Question: This question has been asked before, however each situation is unique. I have a screenshot of a website that has a login box (registration box) with a sticky note on the side to tell the users what information to enter.
Screenshot below:

The registration box is over lapping the sticky note when the user resizes his browser window. Also the login box is overlapping the logo on the top. A solution that is cross compatible with many browsers would be nice (if possible).
Here is my CSS:
'''
.box
{
background:#fefefe;
border: 1px solid #C3D4DB;
border-top:1px;
-webkit-border-radius:5px;
-moz-border-radius:5px;
border-radius:5px;
-moz-box-shadow:rgba(0,0,0,0.15) 0 0 1px;
-webkit-box-shadow:rgba(0,0,0,0.15) 0 0 1px;
box-shadow:rgba(0,0,0,0.15) 0 0 1px;
color:#444;
font:normal 12px/14px Arial, Helvetica, Sans-serif;
margin:0 auto 30px;
overflow:hidden;
}
.box.login
{
height:480px;
width:332px;
position:absolute;
left:50%;
top:37%;
margin:-130px 0 0 -166px;
}
.boxBody
{
background:#fefefe;
border-top:1px solid #dde0e8;
padding:10px 20px;
}
.box footer
{
background:#eff4f6;
border-top:1px solid #dde0e8;
padding:22px 26px;
overflow:hidden;
height:32px;
}
.box label
{
display:block;
font:14px/22px Arial, Helvetica, Sans-serif;
margin:10px 0 0 6px;
}
.box footer label{
float:left;
margin:4px 0 0;
}
.box footer input[type=checkbox]{
vertical-align:sub;
*vertical-align:middle;
margin-right:10px;
.sticky {
/* General */
margin: 0 auto;
padding: 8px 24px;
/*width: 370px; */
max-width: 370px;
height: auto;
width: auto\9;
position: fixed;
left: 3%;
top: 35%;
/* Font */
font-family: 'Nothing You Could Do', cursive;
font-size: 1.4em;
/* Border */
border:1px #E8Ds47 solid;
/* Shadow */
-moz-box-shadow:0px 0px 6px 1px #333333;
-webkit-box-shadow:0px 0px 6px 1px #333333;
box-shadow:0px 0px 6px 1px #333333;
/* Background */
background: #fefdca; /* Old browsers */
background: -moz-linear-gradient(top, #fefdca 0%, #f7f381 100%); /* FF3.6+ */
background: -webkit-gradient(linear, left top, left bottom, color-stop(0%,#fefdca), c$
background: -webkit-linear-gradient(top, #fefdca 0%,#f7f381 100%); /* Chrome10+,Safar$
background: -o-linear-gradient(top, #fefdca 0%,#f7f381 100%); /* Opera11.10+ */
background: -ms-linear-gradient(top, #fefdca 0%,#f7f381 100%); /* IE10+ */
filter: progid:DXImageTransform.Microsoft.gradient( startColorstr='#fefdca', endColor$
background: linear-gradient(top, #fefdca 0%,#f7f381 100%); /* W3C; A catch-all for ev$
}
.sticky ol {
margin: 12px;
}
.sticky p {
text-align: center;
}
'''
And here is my HTML:
'''
<!DOCTYPE HTML>
<html>
<head>
<title>Secure Customer Login</title>
<meta charset="UTF-8" />
<meta name="viewport" content="width=device-width, minimum-scale=1.0, maximum-scale=1.0$
<meta name="apple-mobile-web-app-capable" content="yes" />
<meta name="apple-mobile-web-app-status-bar-style" content="black" />
<link rel="stylesheet" type="text/css" href="css/reset.css">
<link rel="stylesheet" type="text/css" href="css/structure_register.css">
<link href='https://fonts.googleapis.com/css?family=Nothing+You+Could+Do' rel='styleshe$
<script>document.createElement('footer');</script>
</head>
<center><img src="/images/logo.png"></center>
<body>
<div class="sticky">
<p>
<strong>Please Note</strong>
<br />
</p>
<ol>
<li>Please use your real name (your information is secure and will NOT be shared)$
<li>Capitalize the first letter of your first name and last name (i.e. John Doe)<$
<li>Use your email address for the username, otherwise you will not be able to ac$
<li>Use a secure password that cannot be easily guessed</li>
</ol>
</div>
<form class="box login" name="register" action="<?php echo $_SERVER['PHP_SELF']; ?>" meth$
<fieldset class="boxBody">
<label>First Name</label>
<input type="text" name="firstname" maxlength="50" tabindex="1" placeholder="First Na$
<label>Last Name</label>
<input type="text" name="lastname" maxlength="50" tabindex="2" placeholder="Last Name$
<label>Username</label>
<input type="email" name="username" maxlength="50" tabindex="3" placeholder="Email" r$
<label>Password</label>
<input type="password" placeholder="Password" name="pass1" tabindex="4" />
<label>Repeat Password</label>
<input type="password" placeholder="Repeat Password" name="pass2" tabindex="5" />
</fieldset>
<footer>
<center><input type="submit" name="submit" value="Register" class="btnLogin" /></cent$
</footer>
</form>
<footer id="main">
&copy; 2014 Rye High Group. All rights reserved.</a>
</footer>
</body>
</html>
'''
Your help is very much appreciated, I love this community!
Thanks,
Fixnode
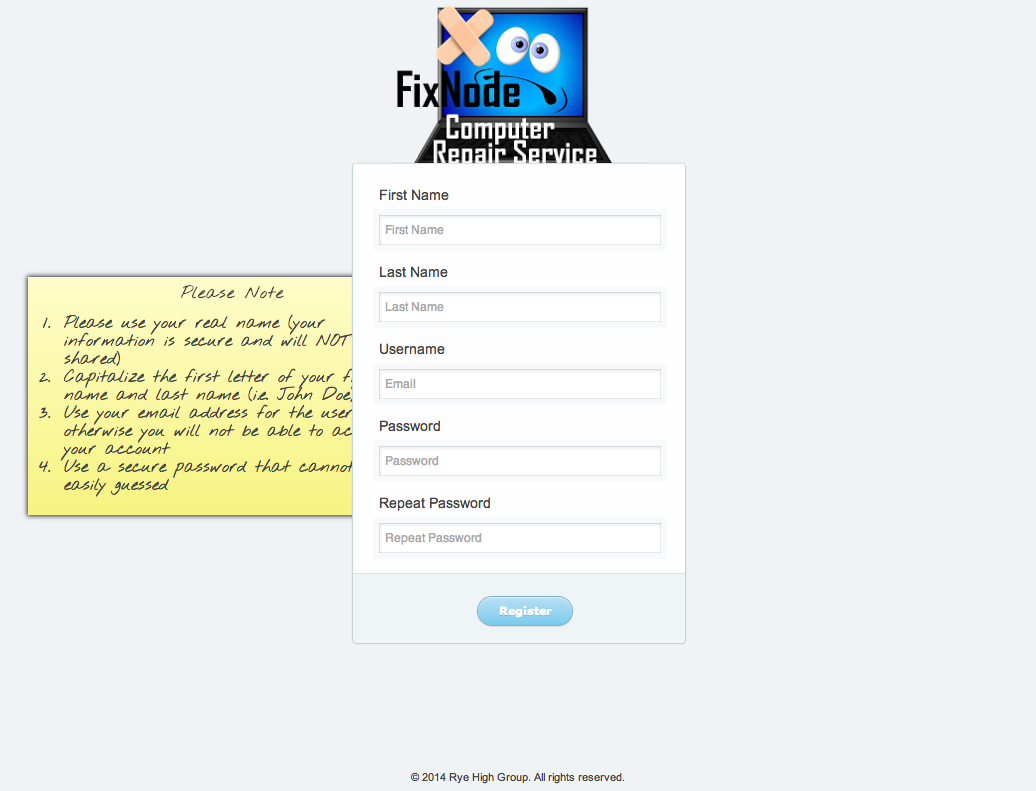
Answer: Try this <URL>
HTML:
'''
<body>
<div class="img">
<img src="http://rye-high.ca/images/logo.png" />
</div>
<div class="sticky">
<p> <strong>Please Note</strong>
<br />
</p>
<ol>
<li>Please use your real name (your information is secure and will NOT be shared) </li>
<li>Capitalize the first letter of your first name and last name (i.e. John Doe)</li>
<li>Use your email address for the username, otherwise you will not be able to access your account</li>
<li>Use a secure password that cannot be easily guessed</li>
</ol>
</div>
<div class="box">
<form class="login" name="register" action="<?php echo $_SERVER['PHP_SELF']; ?>" method="post">
<fieldset class="boxBody">
<label>First Name</label>
<input type="text" name="firstname" maxlength="50" tabindex="1" placeholder="First Name" required />
<label>Last Name</label>
<input type="text" name="lastname" maxlength="50" tabindex="2" placeholder="Last Name" required />
<label>Username</label>
<input type="email" name="username" maxlength="50" tabindex="3" placeholder="Email" required />
<label>Password</label>
<input type="password" placeholder="Password" name="pass1" tabindex="4" />
<label>Repeat Password</label>
<input type="password" placeholder="Repeat Password" name="pass2" tabindex="5" />
</fieldset>
<footer>
<center>
<input type="submit" name="submit" value="Register" class="btnLogin" />
</center>
</footer>
</form>
</div>
<footer id="main">&copy; 2014 Rye High Group. All rights reserved.</a>
</footer>
</body>
'''
CSS:
'''
body {
background:#eff3f6;
width: 1000px;
}
.img {
/*display: block;*/
width:300px;
margin: 0 auto;
}
.box {
width:332px;
margin: 5px auto;
background:#fefefe;
border: 1px solid #C3D4DB;
border-top:1px;
-webkit-border-radius:5px;
-moz-border-radius:5px;
border-radius:5px;
-moz-box-shadow:rgba(0, 0, 0, 0.15) 0 0 1px;
-webkit-box-shadow:rgba(0, 0, 0, 0.15) 0 0 1px;
box-shadow:rgba(0, 0, 0, 0.15) 0 0 1px;
color:#444;
font:normal 12px/14px Arial, Helvetica, Sans-serif;
/*margin:0 auto 30px;*/
overflow:hidden;
position: block;
z-index: -1;
padding-top: 3px;
}
.box.login {
height:480px;
width:150px;
margin: 0 auto;
}
.login fieldset{
border: 0px;
}
.boxBody {
background:#fefefe;
border-top:1px solid #dde0e8;
padding:10px 20px;
}
.box footer {
background:#eff4f6;
border-top:1px solid #dde0e8;
padding:22px 26px;
overflow:hidden;
height:32px;
}
.box label {
display:block;
font:14px/22px Arial, Helvetica, Sans-serif;
margin:10px 0 0 6px;
}
.box footer label {
float:left;
margin:4px 0 0;
}
.box footer input[type=checkbox] {
vertical-align:sub;
*vertical-align:middle;
margin-right:10px;
}
/*Alert Box*/
.alert {
background: #fff6bf url(../images/exclamation.png) center no-repeat;
background-position: 15px 50%;
text-align: center;
padding: 5px 20px 5px 45px;
border-top: 2px solid #ffd324;
border-bottom: 2px solid #ffd324;
}
.info {
background: #CDFECD url(../images/information.png) center no-repeat;
background-position: 15px 50%;
text-align: center;
padding: 5px 20px 5px 45px;
border-top: 2px solid #90EE90;
border-bottom: 2px solid #90EE90;
}
.error {
background: #FFBFBF url(../images/error.png) center no-repeat;
background-position: 15px 50%;
text-align: center;
padding: 5px 20px 5px 45px;
border-top: 2px solid #FF2424;
border-bottom: 2px solid #FF2424;
}
.box input[type=email], .box input[type=password], .box input[type=text], .txtField, .cjComboBox {
border:6px solid #F7F9FA;
-webkit-border-radius:3px;
-moz-border-radius:3px;
border-radius:3px;
-moz-box-shadow:2px 3px 3px rgba(0, 0, 0, 0.06) inset, 0 0 1px #95a2a7 inset;
-webkit-box-shadow:2px 3px 3px rgba(0, 0, 0, 0.06) inset, 0 0 1px #95a2a7 inset;
box-shadow:2px 3px 3px rgba(0, 0, 0, 0.06) inset, 0 0 1px #95a2a7 inset;
margin:3px 0 4px;
padding:8px 6px;
width:270px;
display:block;
}
.box input[type=email]:focus, .box input[type=password]:focus, .box input[type=text]:focus, .txtField:focus, .cjComboBox:focus {
border:6px solid #f0f7fc;
-moz-box-shadow:2px 3px 3px rgba(0, 0, 0, 0.04) inset, 0 0 1px #0d6db6 inset;
-webkit-box-shadow:2px 3px 3px rgba(0, 0, 0, 0.04) inset, 0 0 1px #0d6db6 inset;
box-shadow:2px 3px 3px rgba(0, 0, 0, 0.04) inset, 0 0 1px #0d6db6 inset;
color:#333;
}
.cjComboBox {
width:294px;
}
.cjComboBox.small {
padding:3px 2px 3px 6px;
width:100px;
border-width:3px !important;
}
.txtField.small {
padding:3px 6px;
width:200px;
border-width:3px !important;
}
.rLink {
padding:0 6px 0 0;
font-size:11px;
float:right;
}
.box a {
color:#999;
}
.box a:hover, .box a:focus {
text-decoration:underline;
}
.box a:active {
color:#f84747;
}
.btnLogin {
-moz-border-radius:2px;
-webkit-border-radius:2px;
border-radius:15px;
background:#a1d8f0;
background:-moz-linear-gradient(top, #badff3, #7acbed);
background:-webkit-gradient(linear, left top, left bottom, from(#badff3), to(#7acbed));
-ms-filter:"progid:DXImageTransform.Microsoft.gradient(startColorStr='#badff3', EndColorStr='#7acbed')";
border:1px solid #7db0cc !important;
cursor: pointer;
padding:11px 16px;
font:bold 11px/14px Verdana, Tahomma, Geneva;
text-shadow:rgba(0, 0, 0, 0.2) 0 1px 0px;
color:#fff;
-moz-box-shadow:inset rgba(255, 255, 255, 0.6) 0 1px 1px, rgba(0, 0, 0, 0.1) 0 1px 1px;
-webkit-box-shadow:inset rgba(255, 255, 255, 0.6) 0 1px 1px, rgba(0, 0, 0, 0.1) 0 1px 1px;
box-shadow:inset rgba(255, 255, 255, 0.6) 0 1px 1px, rgba(0, 0, 0, 0.1) 0 1px 1px;
margin-left:12px;
padding:7px 21px;
}
.btnLogin:hover, .btnLogin:focus, .btnLogin:active {
background:#a1d8f0;
background:-moz-linear-gradient(top, #7acbed, #badff3);
background:-webkit-gradient(linear, left top, left bottom, from(#7acbed), to(#badff3));
-ms-filter:"progid:DXImageTransform.Microsoft.gradient(startColorStr='#7acbed', EndColorStr='#badff3')";
}
.btnLogin:active {
text-shadow:rgba(0, 0, 0, 0.3) 0 -1px 0px;
}
footer#main {
/*position:fixed;*/
left:0;
bottom:10px;
text-align:center;
font:normal 11px/16px Arial, Helvetica, sans-serif;
width:100%;
}
.sticky {
/* General */
margin: 0 auto;
padding: 8px 4px;
/*width: 370px; */
max-width: 300px;
height: auto;
width: auto\9;
position: absolute;
left: 3%;
top: 250px;
/* Font */
font-family:'Nothing You Could Do', cursive;
font-size: 1em;
/* Border */
border:1px #E8Ds47 solid;
/* Shadow */
-moz-box-shadow:0px 0px 6px 1px #333333;
-webkit-box-shadow:0px 0px 6px 1px #333333;
box-shadow:0px 0px 6px 1px #333333;
/* Background */
background: #fefdca;
/* Old browsers */
background: -moz-linear-gradient(top, #fefdca 0%, #f7f381 100%);
/* FF3.6+ */
background: -webkit-gradient(linear, left top, left bottom, color-stop(0%, #fefdca), color-stop(100%, #f7f381));
/* Chrome,Safari4+ */
background: -webkit-linear-gradient(top, #fefdca 0%, #f7f381 100%);
/* Chrome10+,Safari5.1+ */
background: -o-linear-gradient(top, #fefdca 0%, #f7f381 100%);
/* Opera11.10+ */
background: -ms-linear-gradient(top, #fefdca 0%, #f7f381 100%);
/* IE10+ */
filter: progid:DXImageTransform.Microsoft.gradient(startColorstr='#fefdca', endColorstr='#f7f381', GradientType=0);
/* IE6-9 */
background: linear-gradient(top, #fefdca 0%, #f7f381 100%);
/* W3C; A catch-all for everything else */
}
/*.sticky ol {
margin: 12px;
}*/
.sticky p {
text-align: center;
}
'''
Basically I added a width to the body, or else adjusting the size of the window will always cause something to overlap. I also added in div wrappers around the image and form (not sure if really needed but added for what I consider better structure). Took out some of the positioning css as well as it causes undue pain when trying to do things.